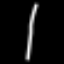
Label: pants